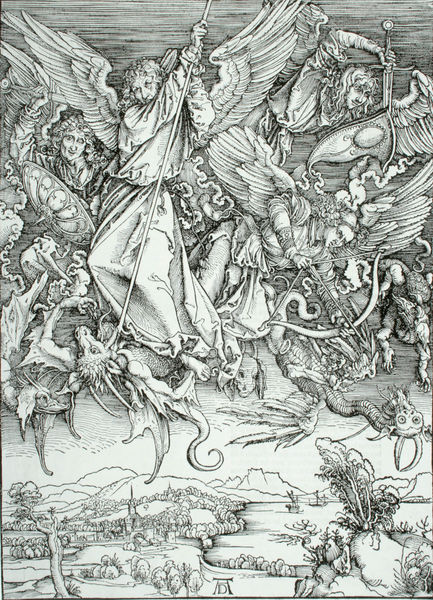
Titel: Apokalypse - Michaels Kampf mit dem Drachen
Künstler: Albrecht Dürer
Institution: (Seriendruck)
Schlagwörter: baum, berg, flügel, fuß, gott, himmel, kampf, kopf, mann, meer, weiß, wolken, bäume, kirchturm, komposition, landschaft, see, stadt, ausschnitt, bewegung, grau, hintergrund, kleid, mitte, nase, schwarz, skizze, vordergrund, zeichnung, tier, weg, ornament, bart, arm, augen, böse, federn, gesicht, johannes, rache, schädel, tod, signatur, erde, horizont, häuser, hügel, natur, stamm, wind, büsche, kirche, pfad, land, gewand, pflanzen, locken, renaissance, fliegen, reiter, schuppen, stock, turm, chaos, engel, schwanz, schweif, holzschnitt, schiff, schiffe, ansicht, bogen, ort, perspektive, vedute, stab, berge, fels, gebirge, dorf, mauer, grafik, graphik, linien, farblos, schlacht, wild, lanze, nasen, fein, vier, schild, village, hängen, buch, religion, flug, schwarm, druck, schwarz weiss, monogramm, schraffur, radierung, schrafur, stich, kupfer, illustration, schwert, schwerter, waffen, waffe, getümmel, angel, schlange, krallen, dämon, kämpfen, sieg, gravur, wappen, serie, hellgrau, gut, apokalypse, hölle, jüngstes gericht, kampfszene, teufel, geäst, maul, nüstern, wesen, mittelalter, fall, sturz, fabelwesen, schlangen, echse, schwänze, macht, speer, laute, töten, hörner, dürer, kupferstich, sünde, vertreiben, vertreibung, gravure, schlagen, erzengel, pfeil, arbre, ciel, paysage, unwesen, ungeheuer, satan, luzifer, drachen, drache, dragon, robe, épée, erstechen, stechen, pfeile, stürzen, drachentöter, georg, michael, ville, montagne, echsen, dämonen, fratzen, monster, ringen, schilde, arc, eglise, reinheit, albrecht, albrecht dürer, force, ange, anges, gabriel, moyen age, frührenaissance, durer, heerscharen, sünden, flèche, monstre, marienleben, ailes, sankt georg, bataille, gute, pfeil und bogen, engel zeichnung, bouclier, hommes, lance, enfer, combat, saint, engeö, hinab, schwerthieb, archange, bekämpfen, gabrial, gesicht locken, gravieren, hieb, kaos, kompositin, schlangenwesen, verstoßen, vier erzengel, diable, frazen, gut und böse, démon, michel, saint michel, apocalypse, saints, st. georg, démons, e, alnze, épées, sain, saint geaorges, vol, dragons, monogramme, voler, michele, drürer, hybride, terrassé, demaon, aapocalypse